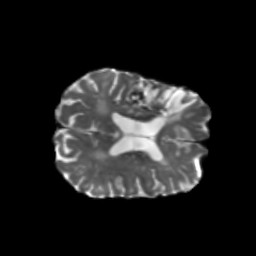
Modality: T2w
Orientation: axial
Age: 75
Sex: male
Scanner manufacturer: siemens
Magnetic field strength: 3 T
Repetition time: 5.25 s
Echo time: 0.08 s